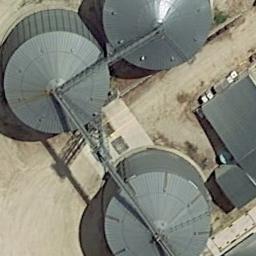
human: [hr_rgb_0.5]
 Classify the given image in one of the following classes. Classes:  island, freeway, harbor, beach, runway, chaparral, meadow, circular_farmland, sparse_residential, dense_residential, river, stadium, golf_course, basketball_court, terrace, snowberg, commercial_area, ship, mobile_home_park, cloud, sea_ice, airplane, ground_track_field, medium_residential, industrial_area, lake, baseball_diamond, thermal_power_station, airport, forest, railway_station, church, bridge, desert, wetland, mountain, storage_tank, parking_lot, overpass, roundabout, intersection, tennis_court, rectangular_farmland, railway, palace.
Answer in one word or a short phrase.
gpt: storage_tank